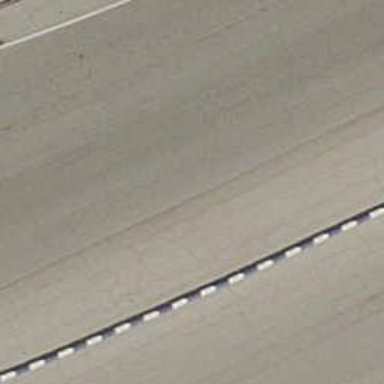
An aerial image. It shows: View of motorway.